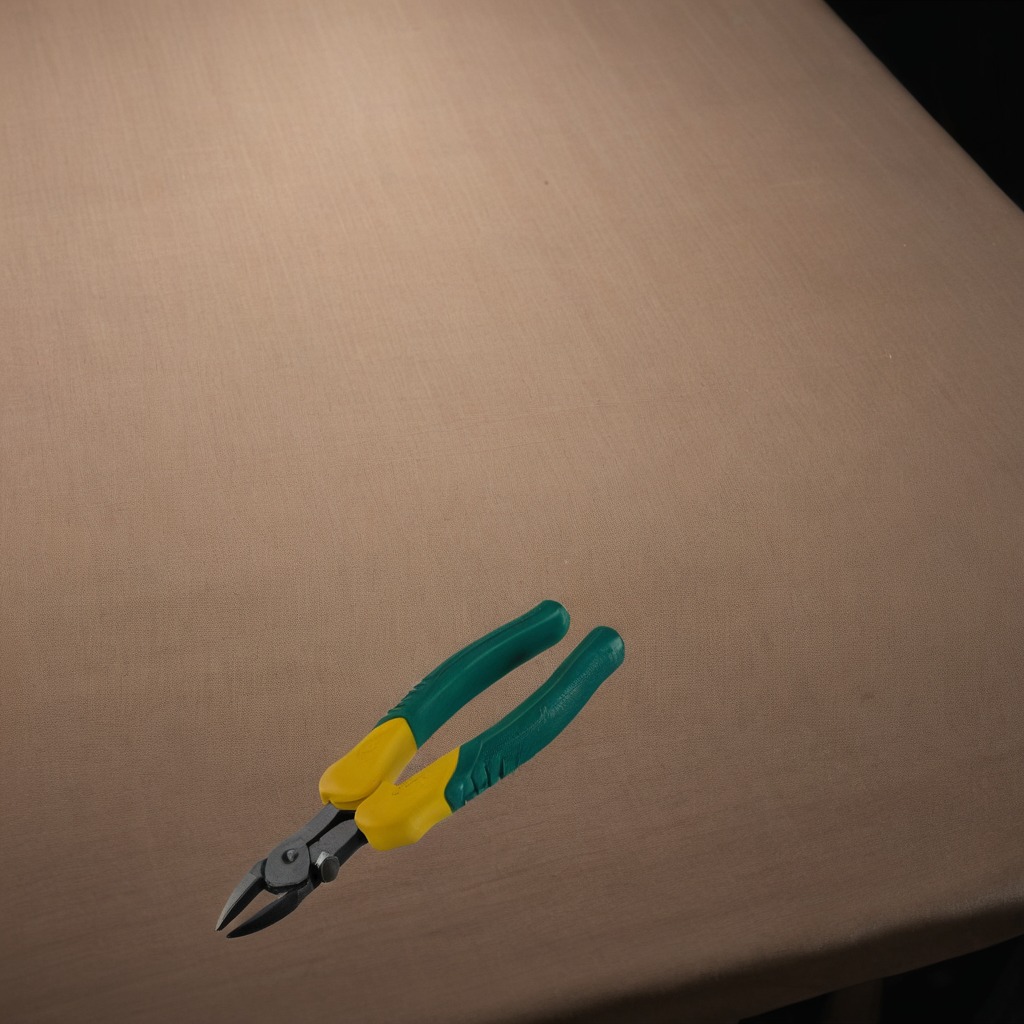
A plier is lying on a wooden table.